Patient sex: M
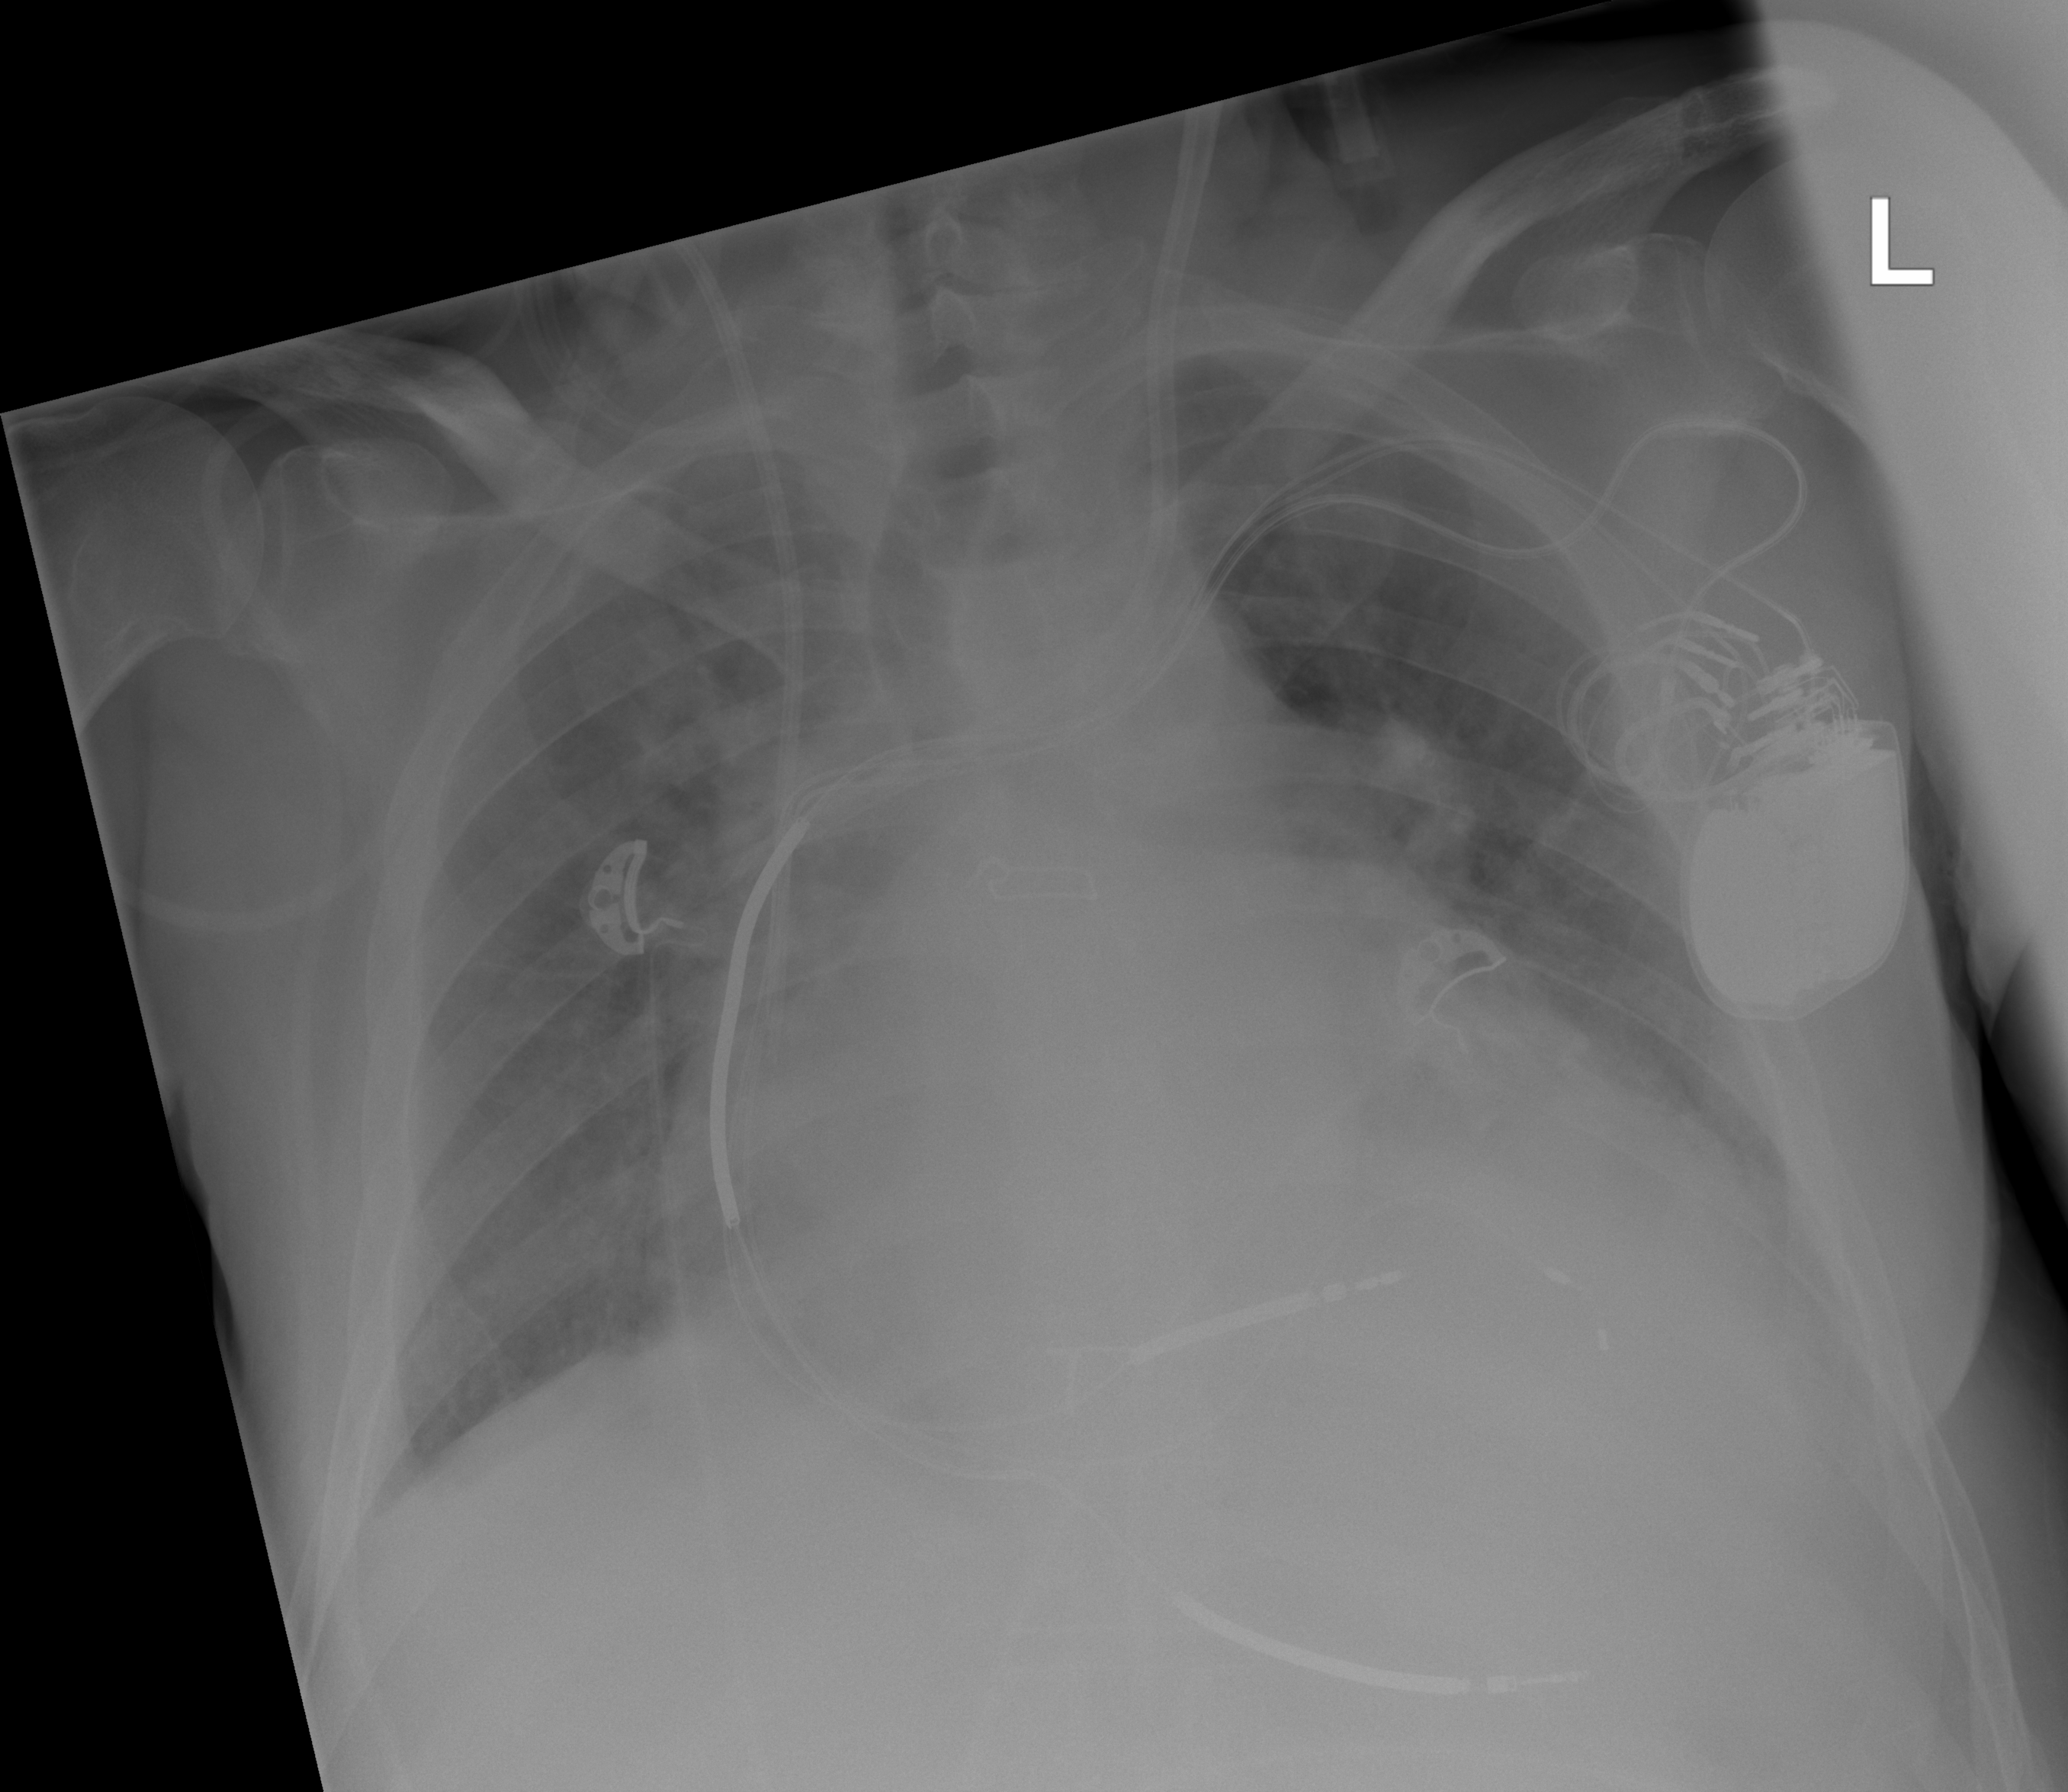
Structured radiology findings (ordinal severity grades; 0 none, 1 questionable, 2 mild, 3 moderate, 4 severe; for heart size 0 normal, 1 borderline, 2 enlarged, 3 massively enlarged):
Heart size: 3
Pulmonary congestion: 2
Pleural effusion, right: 2
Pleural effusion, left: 2
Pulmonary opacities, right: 0
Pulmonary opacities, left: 0
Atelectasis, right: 2
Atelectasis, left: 2